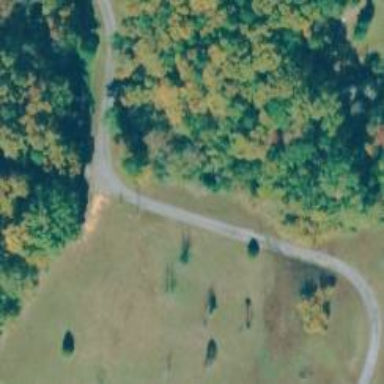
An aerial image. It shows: Driveway leading to service road.